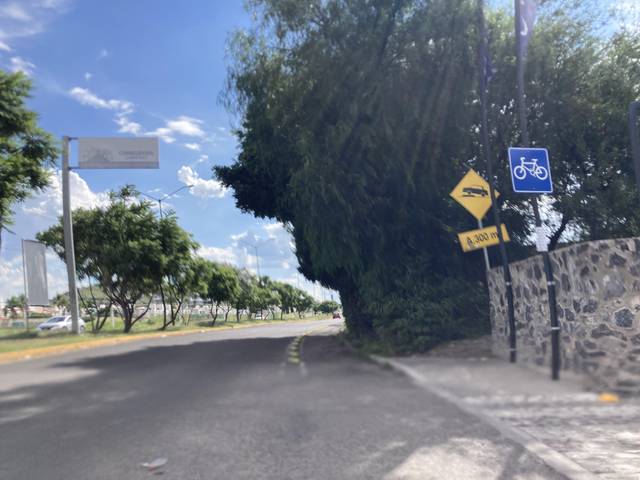
Region: Mexico
Coordinates: 20.563, -100.423